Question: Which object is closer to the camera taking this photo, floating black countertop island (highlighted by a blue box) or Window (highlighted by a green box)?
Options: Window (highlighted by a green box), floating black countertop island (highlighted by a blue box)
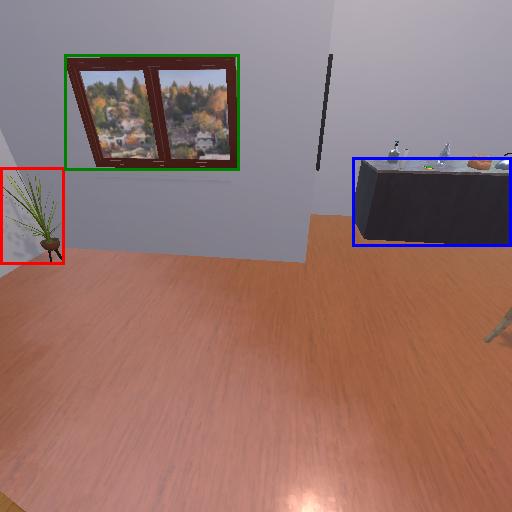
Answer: Window (highlighted by a green box)